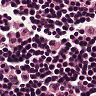
Metastatic tissue present: no